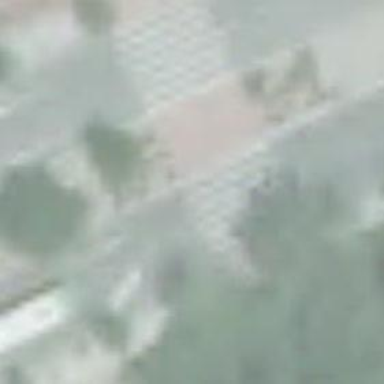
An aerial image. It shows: Road with traffic signals and zebra crossing with traffic signals.